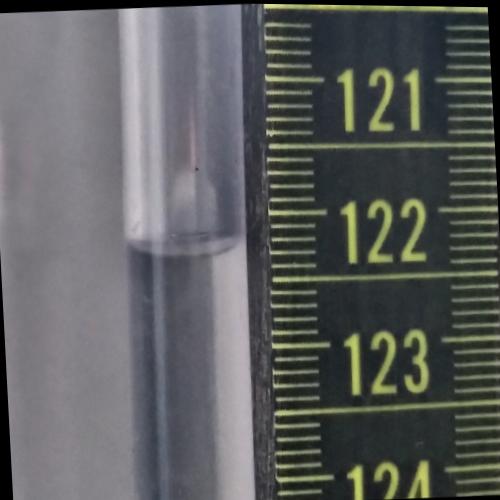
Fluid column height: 122.3 cm